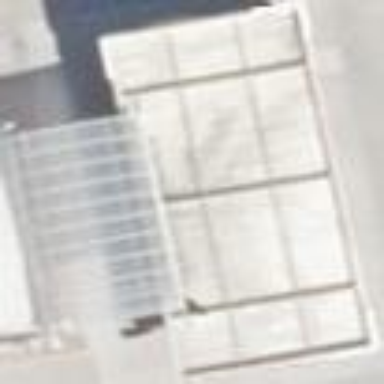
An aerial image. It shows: View of roof of building.